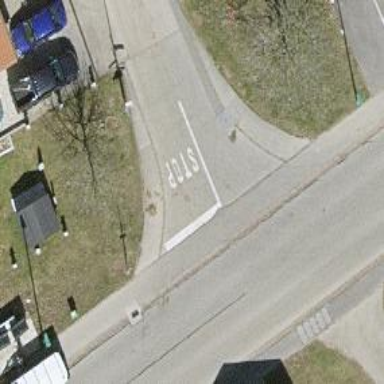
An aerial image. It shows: Unmarked crossing on the road.